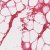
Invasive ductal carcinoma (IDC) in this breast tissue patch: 0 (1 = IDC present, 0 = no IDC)